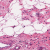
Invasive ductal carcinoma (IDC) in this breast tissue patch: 0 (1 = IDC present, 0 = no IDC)